Field crop: maize
Growth stage: 1
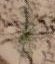
Species: salsola